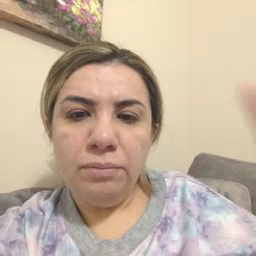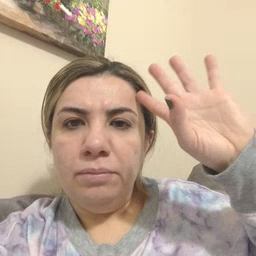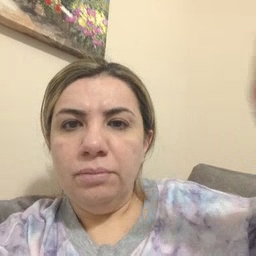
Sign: pretend